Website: apple
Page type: customer-info-address
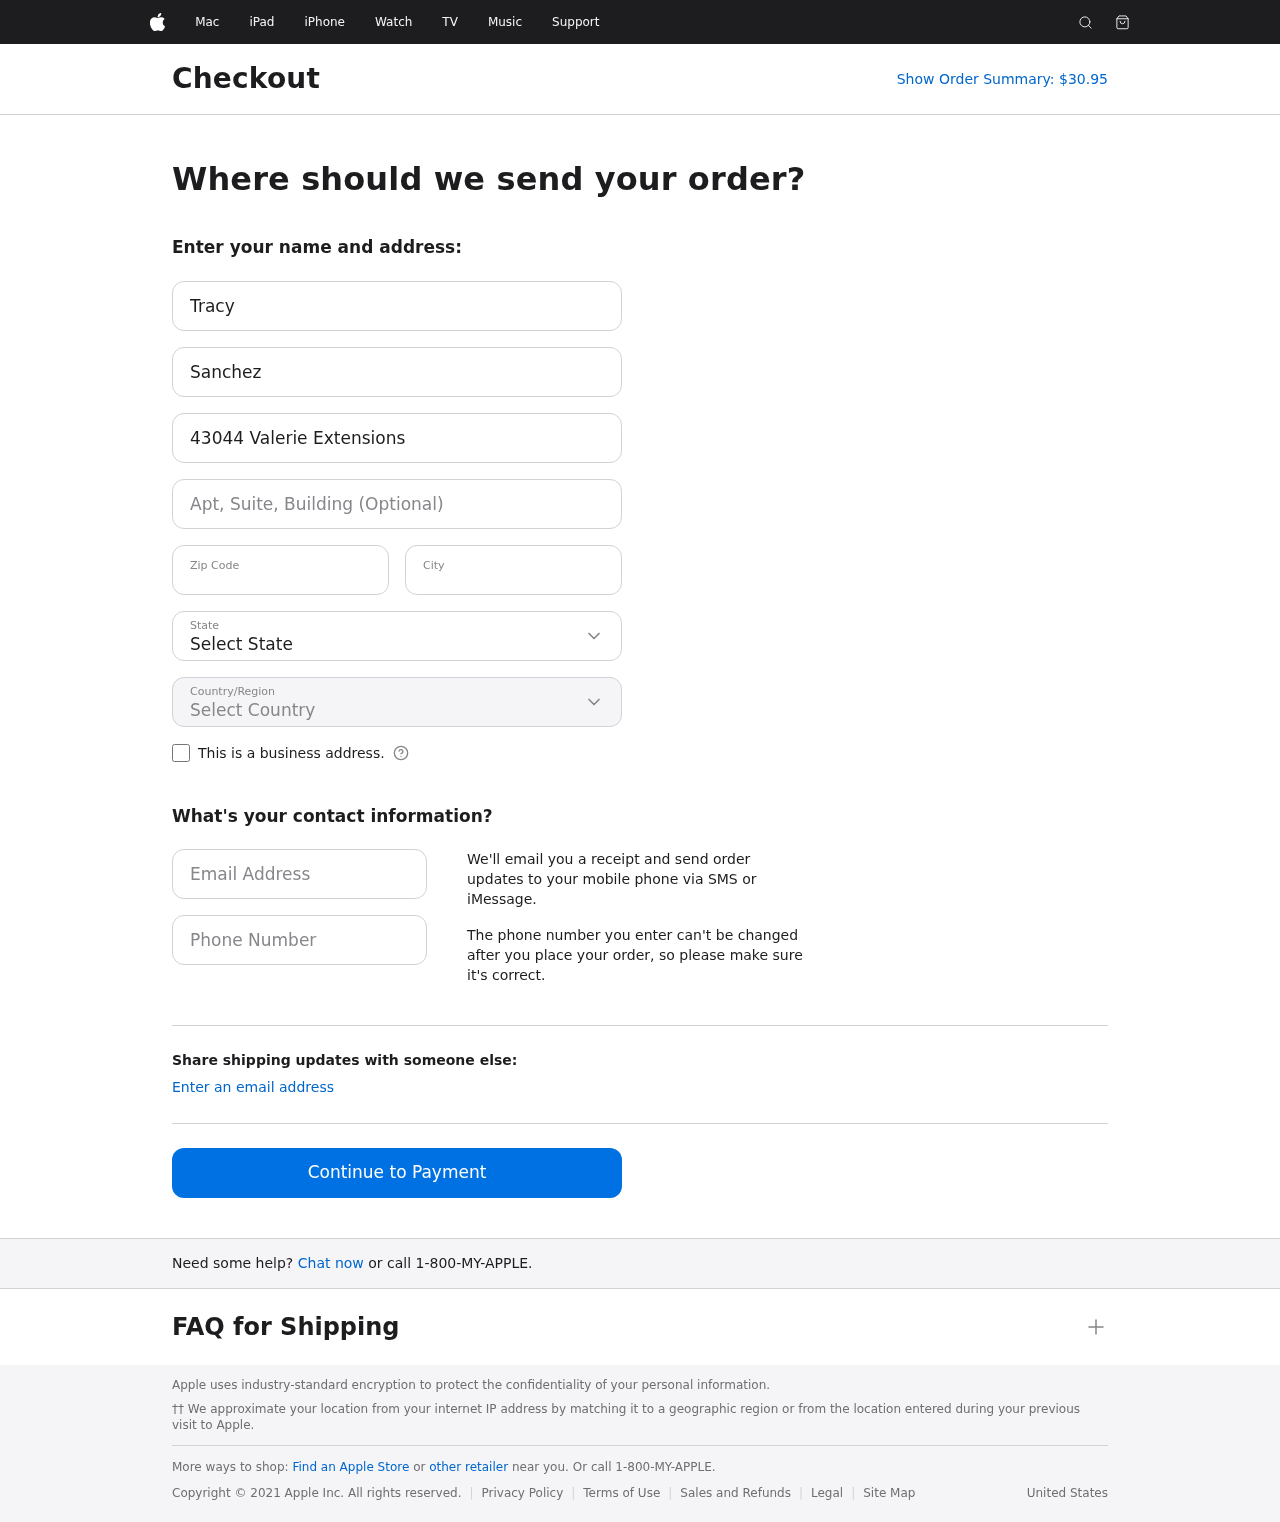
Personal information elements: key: PII_CITY
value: Reneemouth
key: PII_COUNTRY
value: United States
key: PII_EMAIL
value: tracysanchez@yahoo.com
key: PII_FIRSTNAME
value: Tracy
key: PII_LASTNAME
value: Sanchez
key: PII_PHONE
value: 4154750333
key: PII_POSTCODE
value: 45409
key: PII_STATE
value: Idaho
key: PII_STREET
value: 43044 Valerie Extensions
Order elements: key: ORDER_TOTAL
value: Show Order Summary: $30.95